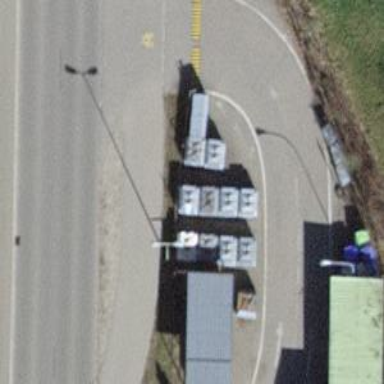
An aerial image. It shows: Recycling center.